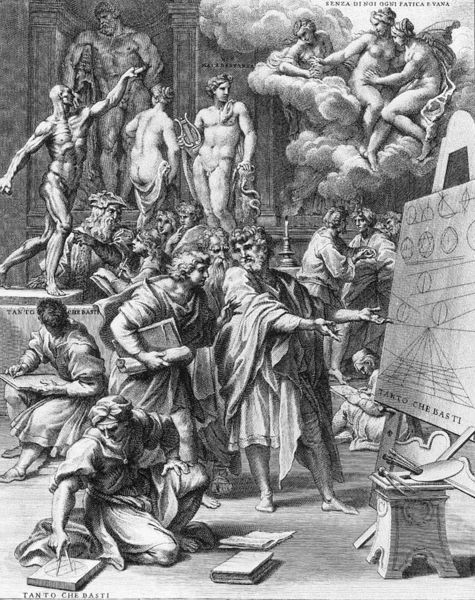
Titel: Die Zeichenschule
Künstler: Carlo Maratta
Institution: London, British Museum
Schlagwörter: wolken, männer, zeichnung, zylinder, anatomie, gelehrte, kreis, statue, schrift, bücher, italien, perspektive, lehrer, staffelei, buch, stich, schwarzweiß, text, palette, pinsel, skulpturen, diskussion, schüler, geometrie, rohr, wissenschaft, lehre, schriftrollen, geographie, zirkel, lyrik, philosophen, gemometrie